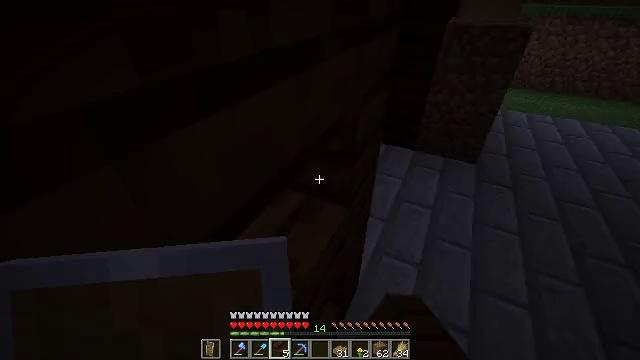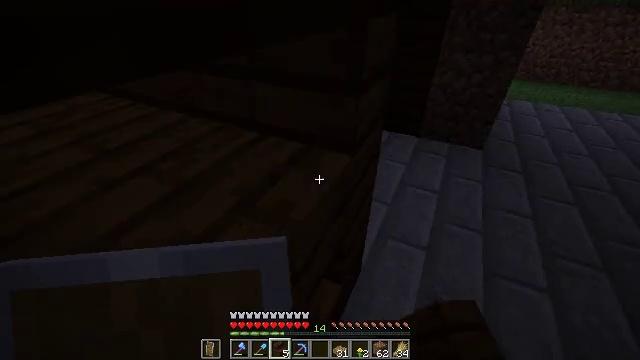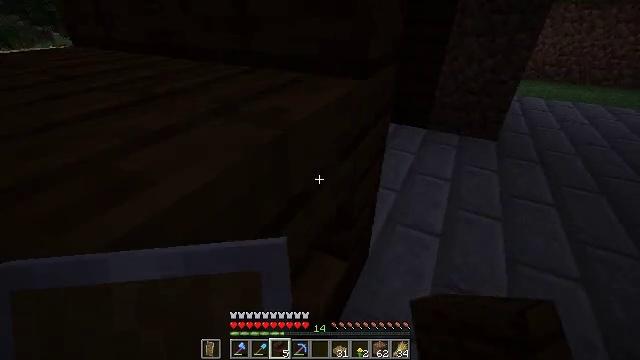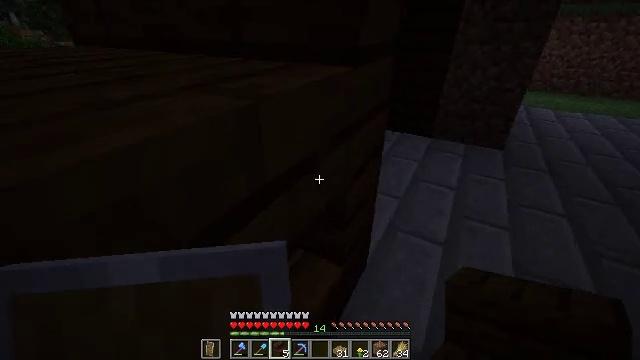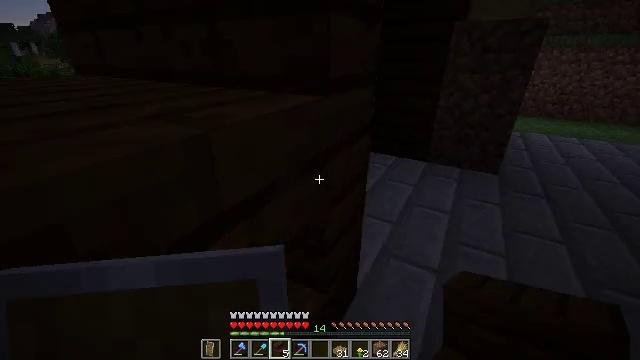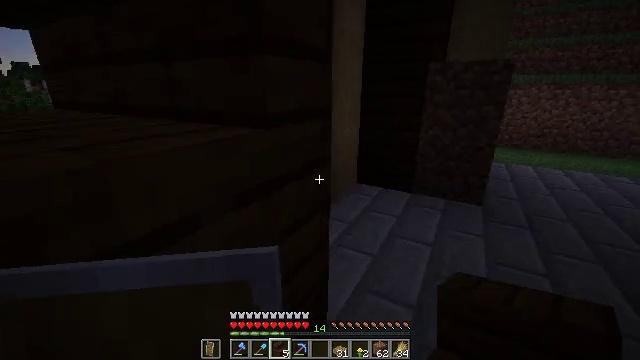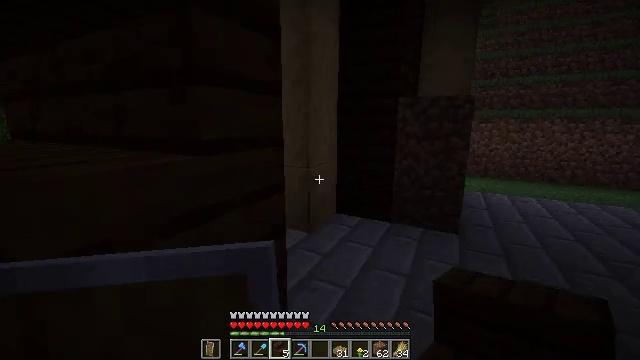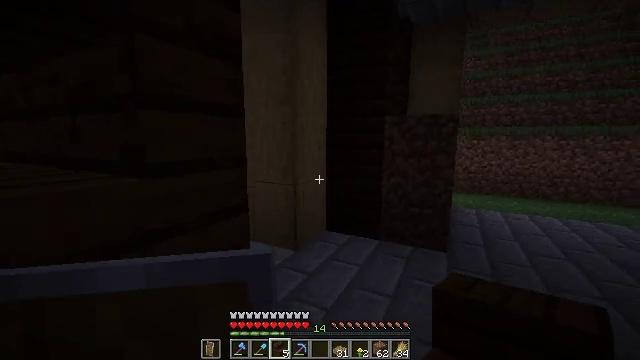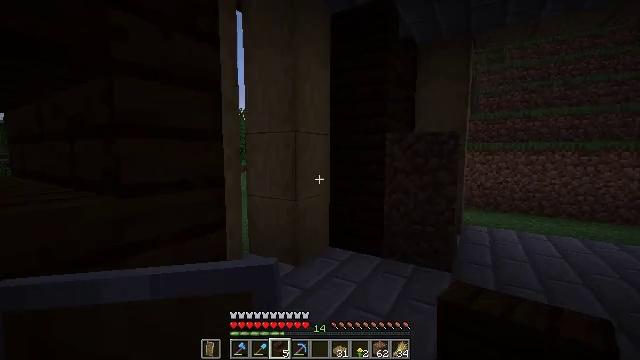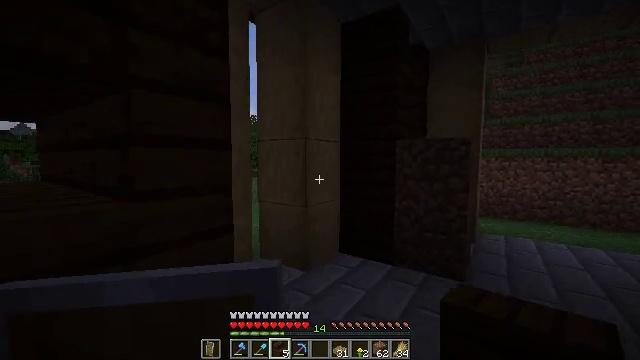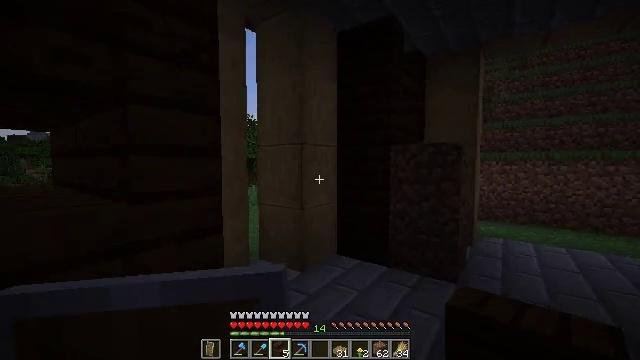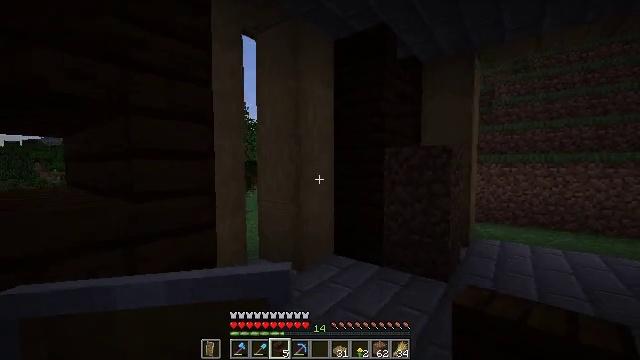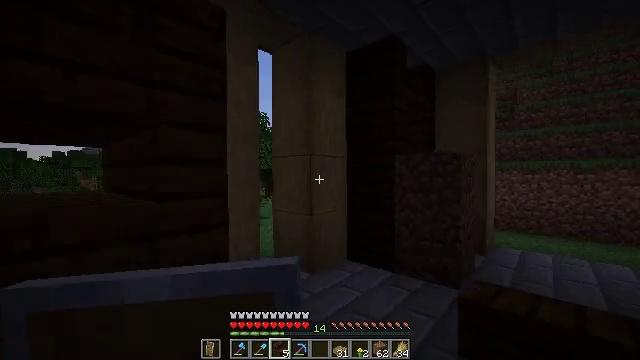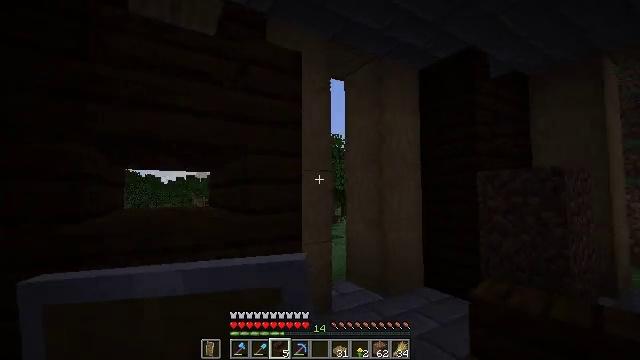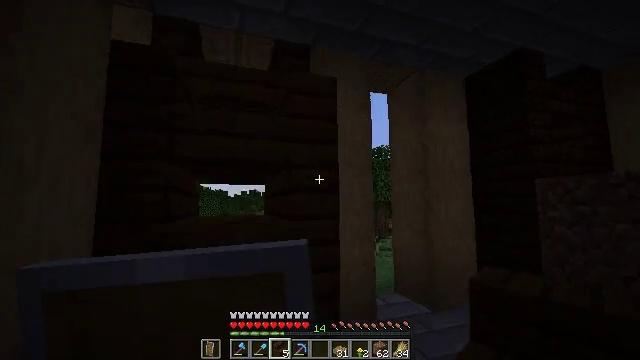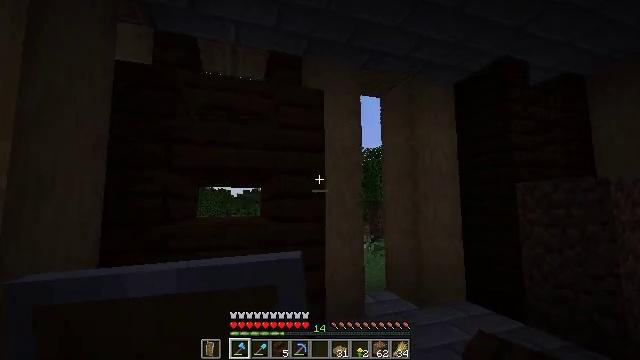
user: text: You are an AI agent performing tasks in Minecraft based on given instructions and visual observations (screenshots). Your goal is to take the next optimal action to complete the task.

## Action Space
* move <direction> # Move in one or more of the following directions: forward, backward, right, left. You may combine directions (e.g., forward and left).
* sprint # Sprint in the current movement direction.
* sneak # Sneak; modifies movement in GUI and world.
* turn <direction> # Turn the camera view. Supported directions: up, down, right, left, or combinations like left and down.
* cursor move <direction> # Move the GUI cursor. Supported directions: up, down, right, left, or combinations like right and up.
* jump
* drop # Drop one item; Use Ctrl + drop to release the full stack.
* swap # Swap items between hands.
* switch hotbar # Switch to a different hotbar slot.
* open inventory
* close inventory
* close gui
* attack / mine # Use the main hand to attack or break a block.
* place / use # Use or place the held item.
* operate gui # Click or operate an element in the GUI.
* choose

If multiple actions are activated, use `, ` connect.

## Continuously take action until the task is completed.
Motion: motion action
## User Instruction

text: Break the dark oak stairs to collect them.
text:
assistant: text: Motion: no_op
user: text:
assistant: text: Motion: turn up
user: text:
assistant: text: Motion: move right, turn left and up
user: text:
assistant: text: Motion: move right, turn up
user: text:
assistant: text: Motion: move right, turn up
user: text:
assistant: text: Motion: move right, turn right and up
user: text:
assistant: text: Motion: move right, turn up
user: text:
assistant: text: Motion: move back and move right, turn left and up
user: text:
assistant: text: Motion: move back and move right, turn left and up
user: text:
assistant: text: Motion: move back and move right, turn left
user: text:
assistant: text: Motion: move back and move right, turn left
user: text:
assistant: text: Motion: move back and move right, turn left and up
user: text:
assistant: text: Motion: move back and move right, turn left and up
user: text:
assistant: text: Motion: move back and move right, turn left and up
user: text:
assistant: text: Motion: move back and move right, switch to hotbar 1
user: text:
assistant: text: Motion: move back and move right, switch to hotbar 1
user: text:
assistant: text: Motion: move back and move right
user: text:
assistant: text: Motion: move back and move right
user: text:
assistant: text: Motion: move back and move right
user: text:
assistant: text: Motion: move right
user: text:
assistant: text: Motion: move right
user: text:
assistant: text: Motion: move forward and move right
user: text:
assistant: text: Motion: move forward
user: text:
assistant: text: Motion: no_op
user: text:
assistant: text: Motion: move forward
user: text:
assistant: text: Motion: move forward
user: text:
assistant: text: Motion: move forward
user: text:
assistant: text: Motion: move forward
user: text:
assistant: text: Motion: move forward
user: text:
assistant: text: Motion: move forward